Interaction volume radius: 10 \u00c5
Interaction volume height: 15 \u00c5
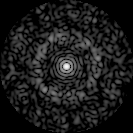
Disorder parameter: 0.8522